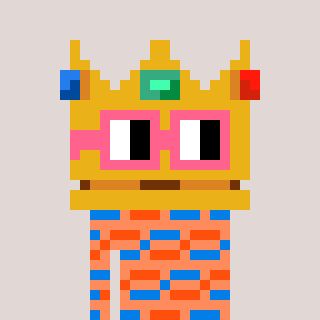
a pixel art character with square pink glasses, a crown-shaped head and a peachy-colored body on a warm background